Question: Can anybody tell me how the connections between the bridges are made without hosts in the given diagram below? I have got confused as how the connections are made at port 4 and port 3 of bridges B3 and B5 respectively .
The question is to construct the spanning tree.

Please Help.
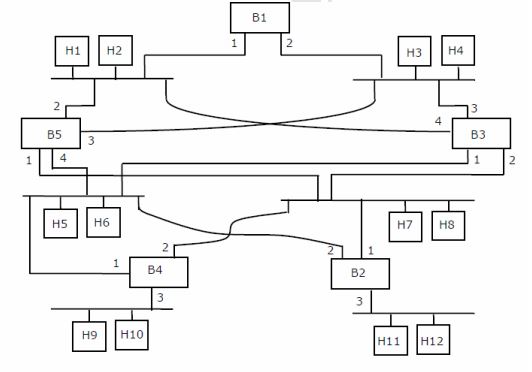
Answer: It is very simple to construct the spanning tree.You need to know the following.
First select the root bridge as the Bridge with smallest id.So B1 is selected as the root bridge.
Then for each bridge except the root bridge,select the root port,which is the port that has least cost path to root bridge.In case of ties select lowest id port.
Then for each LAN,except the LAN's directly connected to root bridge,find a designated bridge,the one which has the least cost path to root bridge.Again in case of ties select the bridge with lower id.
Then for each designated bridge,the port that connects the bridge to corresponding LAN is selected as the designated port.
Finally,the designated and root ports are put in forwarding state and rest are in blocking state giving us a spanning tree.
For the given problem,The solution using above algorithm is:
Root Ports
B2--1 ,B3--3, B4--1,B5--2
Designated Bridges
For LAN with H5,H6 is B3.For LAN with H7,H8 is B3.For LAN with H9,H10 is B4.For LAN with H11,H12 is B2.
Designated Ports
B3 has 1,2(1 for LAN with H5,H6 and 2 for LAN with H7,H8)
B2 has 3
B4 has 3
Feel free for any queries.